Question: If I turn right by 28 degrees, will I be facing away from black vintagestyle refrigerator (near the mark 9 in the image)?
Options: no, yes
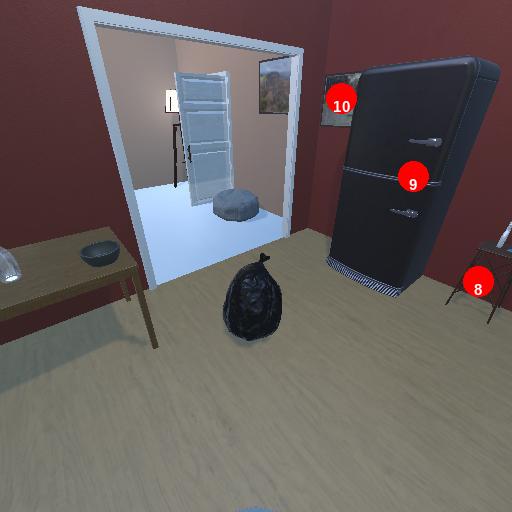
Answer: no